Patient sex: F
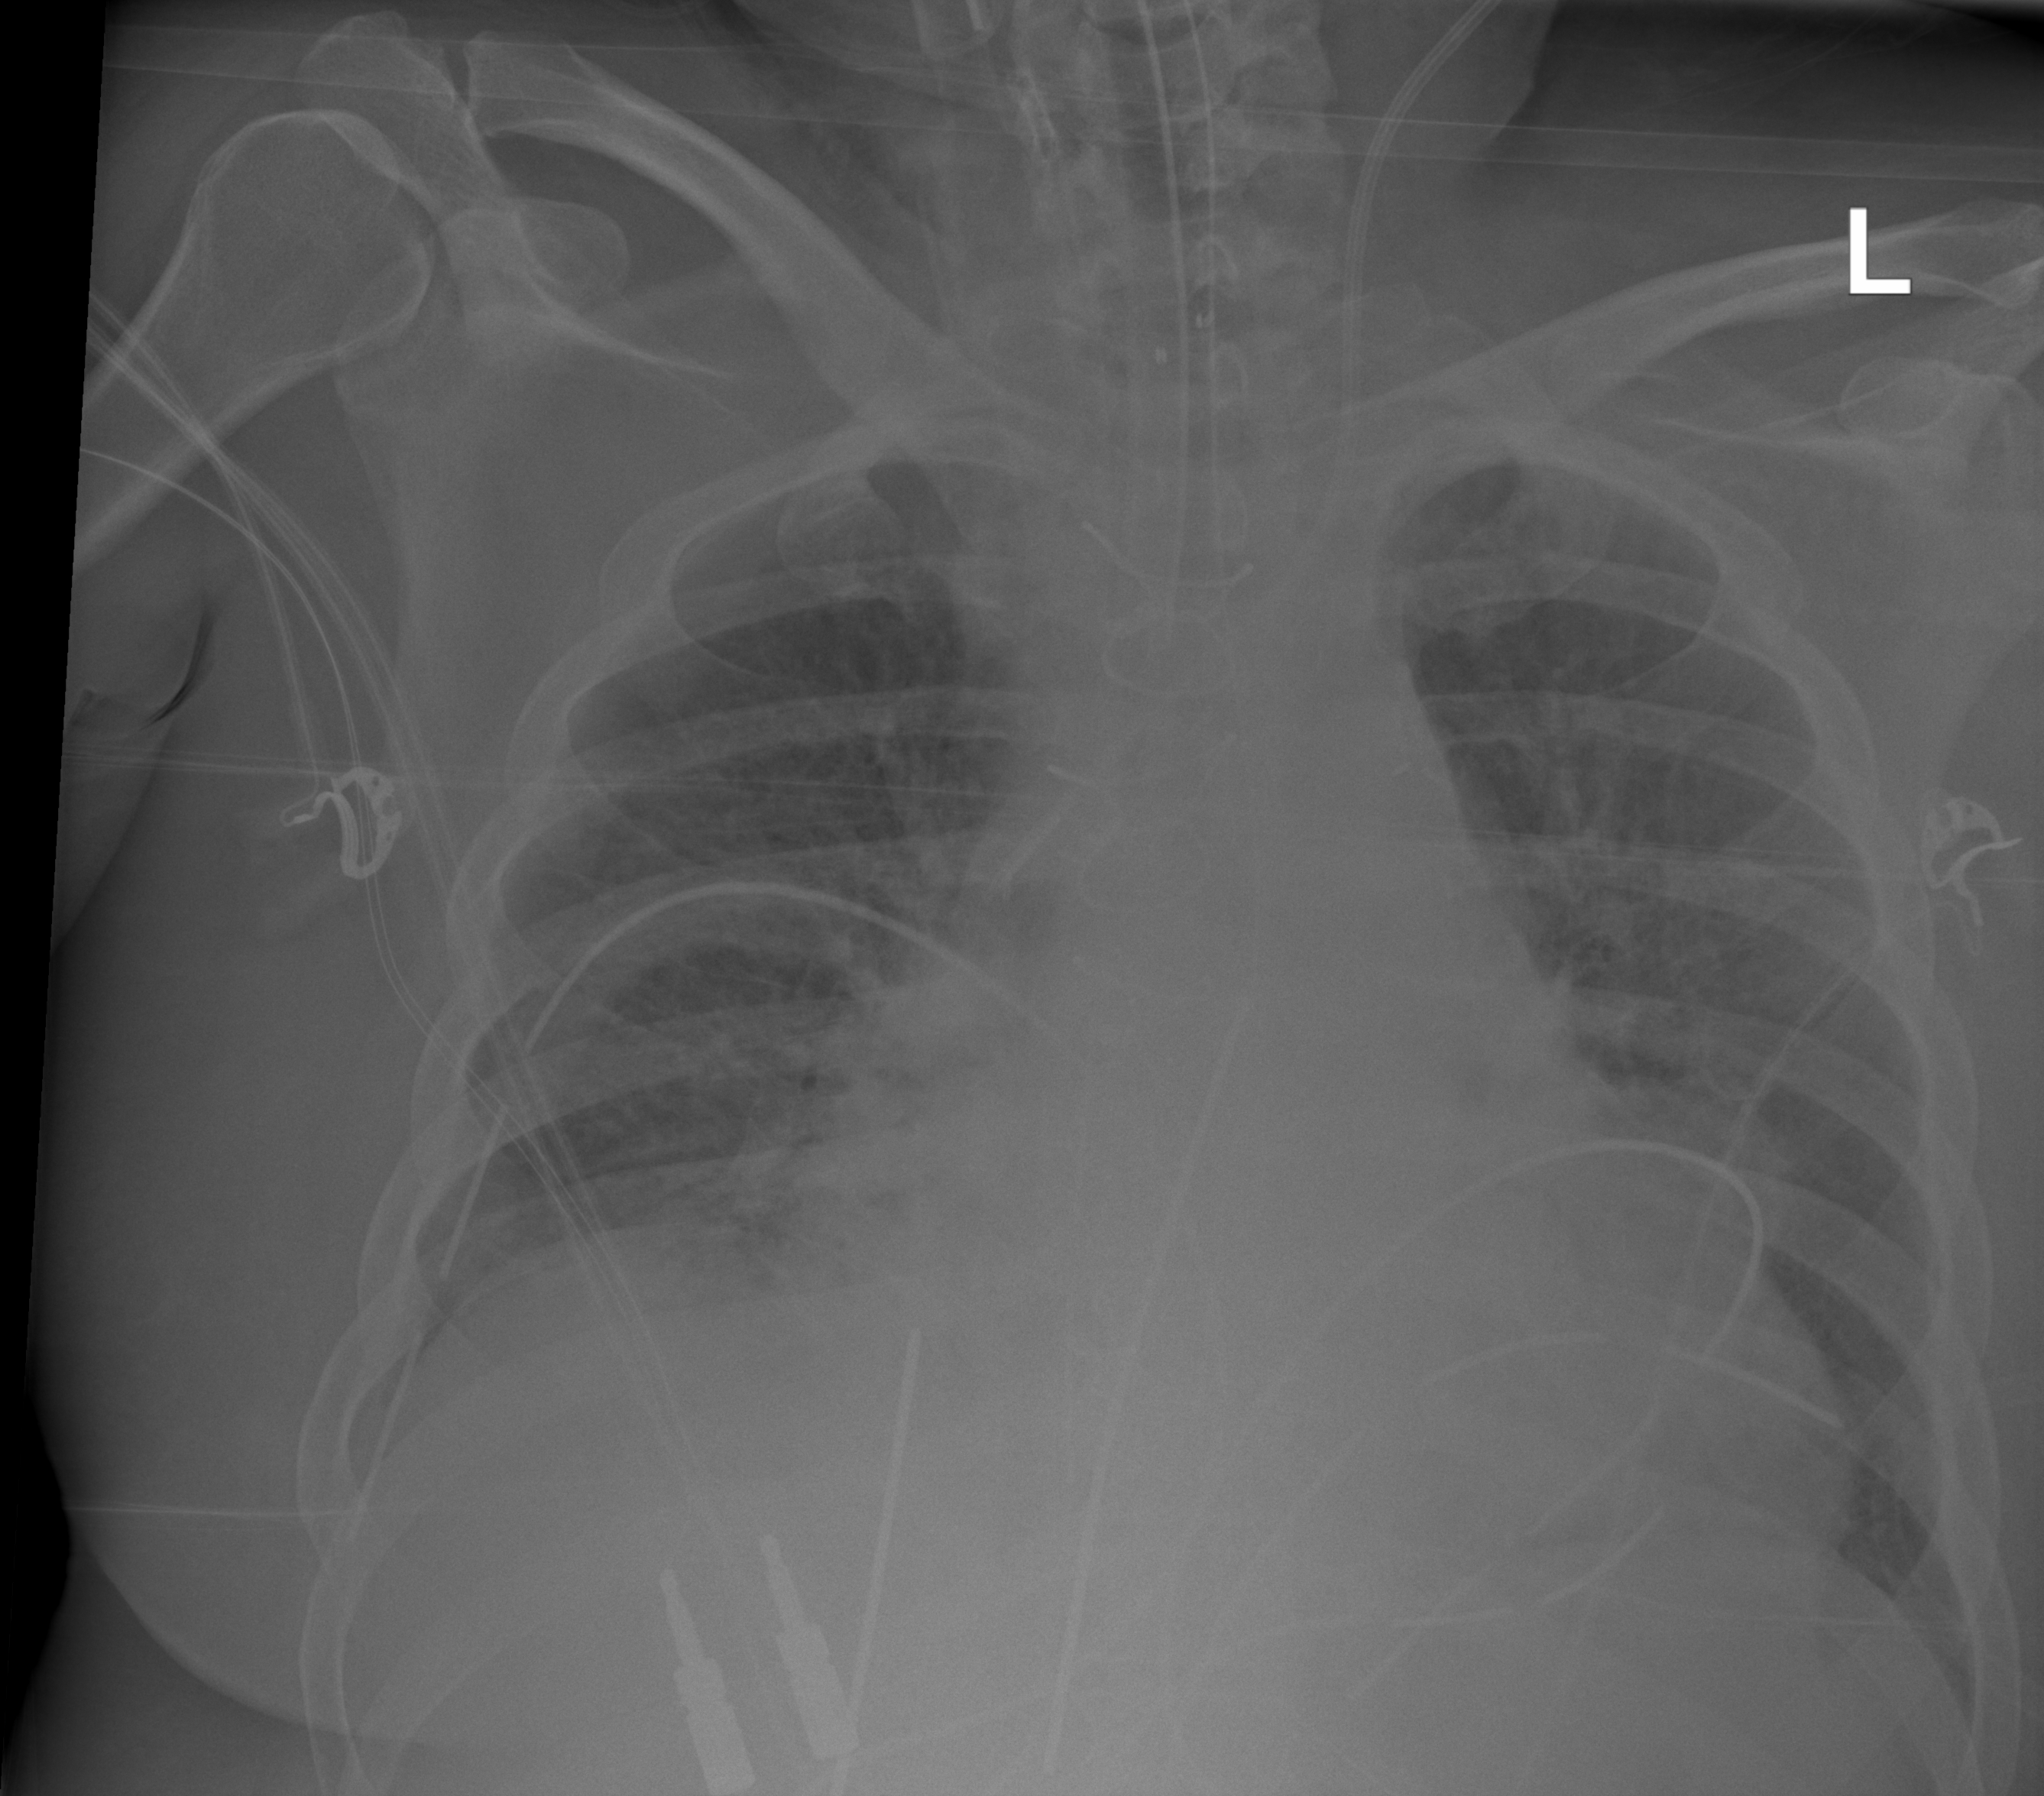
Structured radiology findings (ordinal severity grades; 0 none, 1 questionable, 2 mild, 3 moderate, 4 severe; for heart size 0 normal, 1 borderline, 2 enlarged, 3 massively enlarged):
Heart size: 2
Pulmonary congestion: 2
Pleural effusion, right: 0
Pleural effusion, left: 0
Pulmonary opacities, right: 2
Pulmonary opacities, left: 2
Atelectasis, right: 2
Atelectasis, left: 2